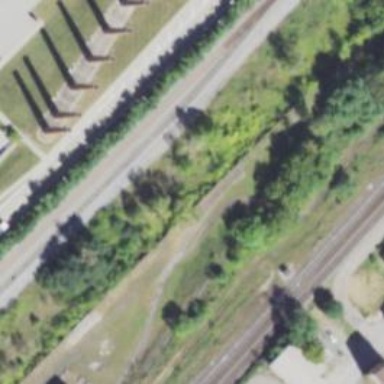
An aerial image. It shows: Rail spur service.